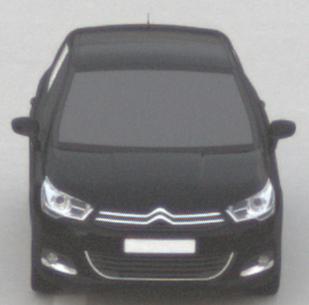
Make: Citroen
Model: C4 VTi 95
Detailed model: C4 (II)
Model produced from: 2012/08
Model produced until: 2013/06
Doors: 5
Color: black
Road condition: dry road
Daytime: sunrise or sunset
Contrast: low contrast